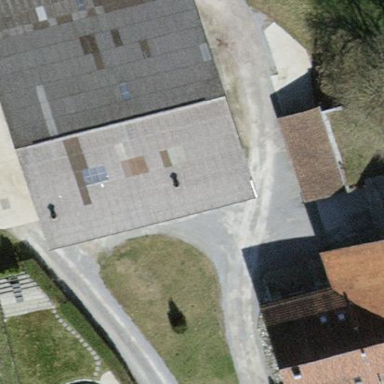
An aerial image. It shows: Farmyard area.